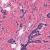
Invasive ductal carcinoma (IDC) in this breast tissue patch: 0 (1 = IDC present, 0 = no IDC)